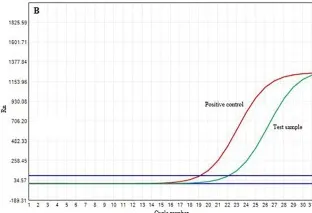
The results of the BRAFV600E
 mutations in the intracranial lesion tissue. (B) and the BRAFV600E
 mutations was detected by RT-qPCR.
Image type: chart (chart)